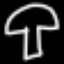
Label: mushroom